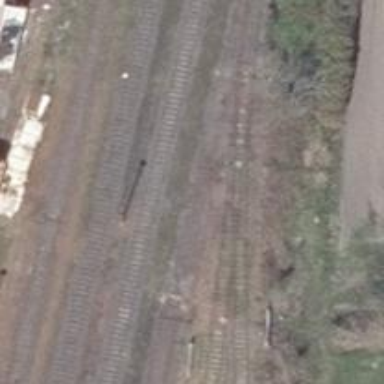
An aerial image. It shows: Railway spur service.